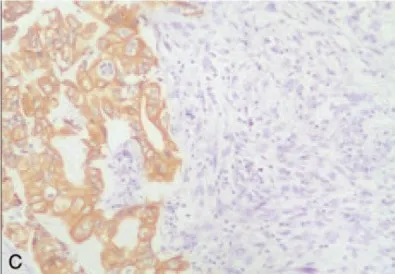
(C) Immunohistochemical (IHC) staining: cytokeratin7-expression in adenocarcinoma, but not in osteosarcoma (Envision method, x200).
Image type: pathology (immunostaining)